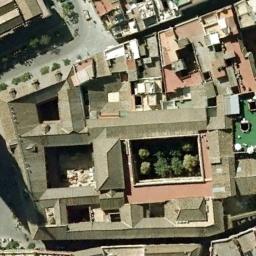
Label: palace